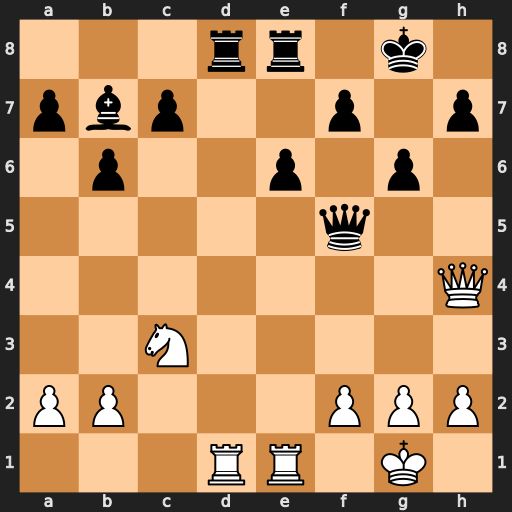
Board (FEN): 3rr1k1/pbp2p1p/1p2p1p1/5q2/7Q/2N5/PP3PPP/3RR1K1
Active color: w
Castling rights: -
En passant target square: -
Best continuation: Rxd8 Rxd8 Qxd8+